Field crop: maize
Growth stage: 2
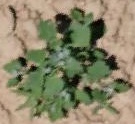
Species: chenopodium